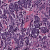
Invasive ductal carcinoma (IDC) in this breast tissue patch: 1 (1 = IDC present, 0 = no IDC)